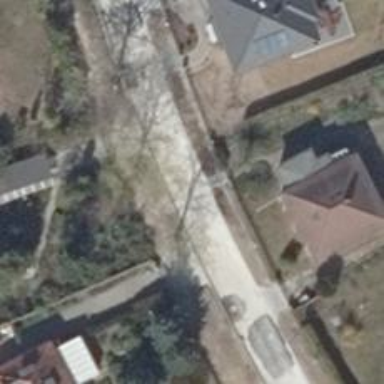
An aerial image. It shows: Footway along the road.